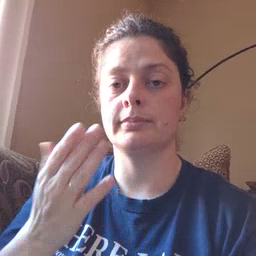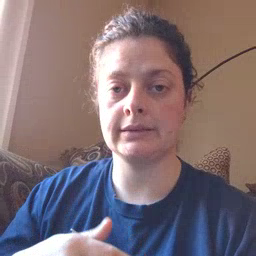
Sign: mitten